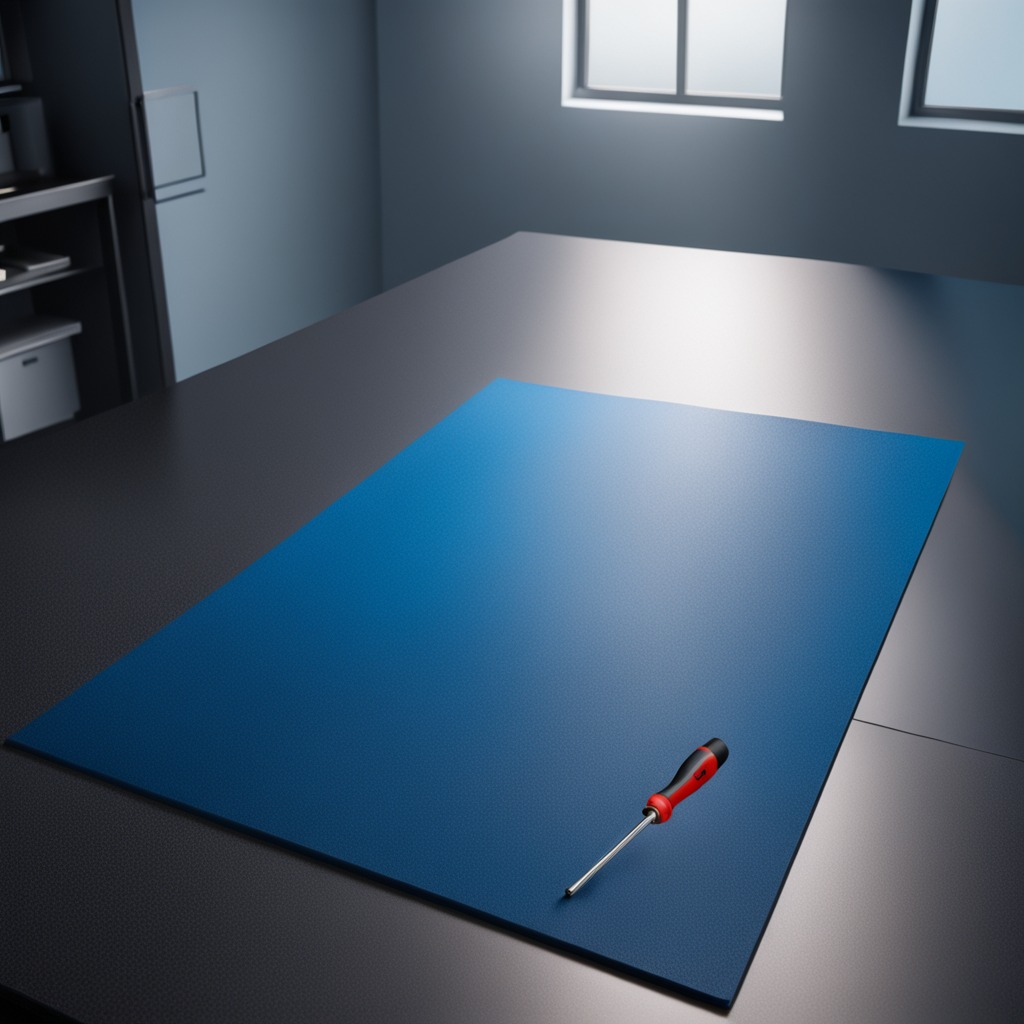
A screwdriver lying on the tabletop